Question: This is an 8-digit puzzle. Find the minimum number of steps to restore it.
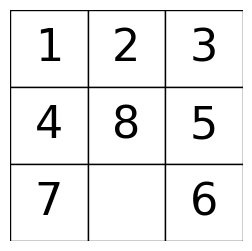
Answer: 3